Question: I am trying to display part of a 'string' using a 'MessageBox', for this I use the 'String.SubString' method. However when I run the code the 'MessageBox' is not displayed and no error is thrown.
For troubleshooting purposes I display the entire string in a 'MessageBox' before trying to display the 'substring'.
This displays the following ('Received |<BID>22|'):

I want to display the number part of the string, however when I try doing this nothing is displayed. Can anyone see what is going wrong please? Here is the code:
'''
public void parseMessage(string theMessage)
{
String message = theMessage.Replace("
", String.Empty);
MessageBox.Show("Received |" + message + "|");
String zoneNumber = message.Substring(5, message.Length);
if (message.StartsWith("<BID>"))
{
MessageBox.Show("Bid received for zone " + zoneNumber);
}
}
'''
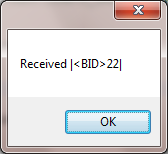
Answer: I can't access your linked image, so I don't know for certain what 'message' contains, but
'''
String zoneNumber = message.Substring(5, message.Length);
'''
should throw an exception as it would overflow the length of the string by 5 characters.
Use
'''
String zoneNumber = message.Substring(5);
'''
instead.